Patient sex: M
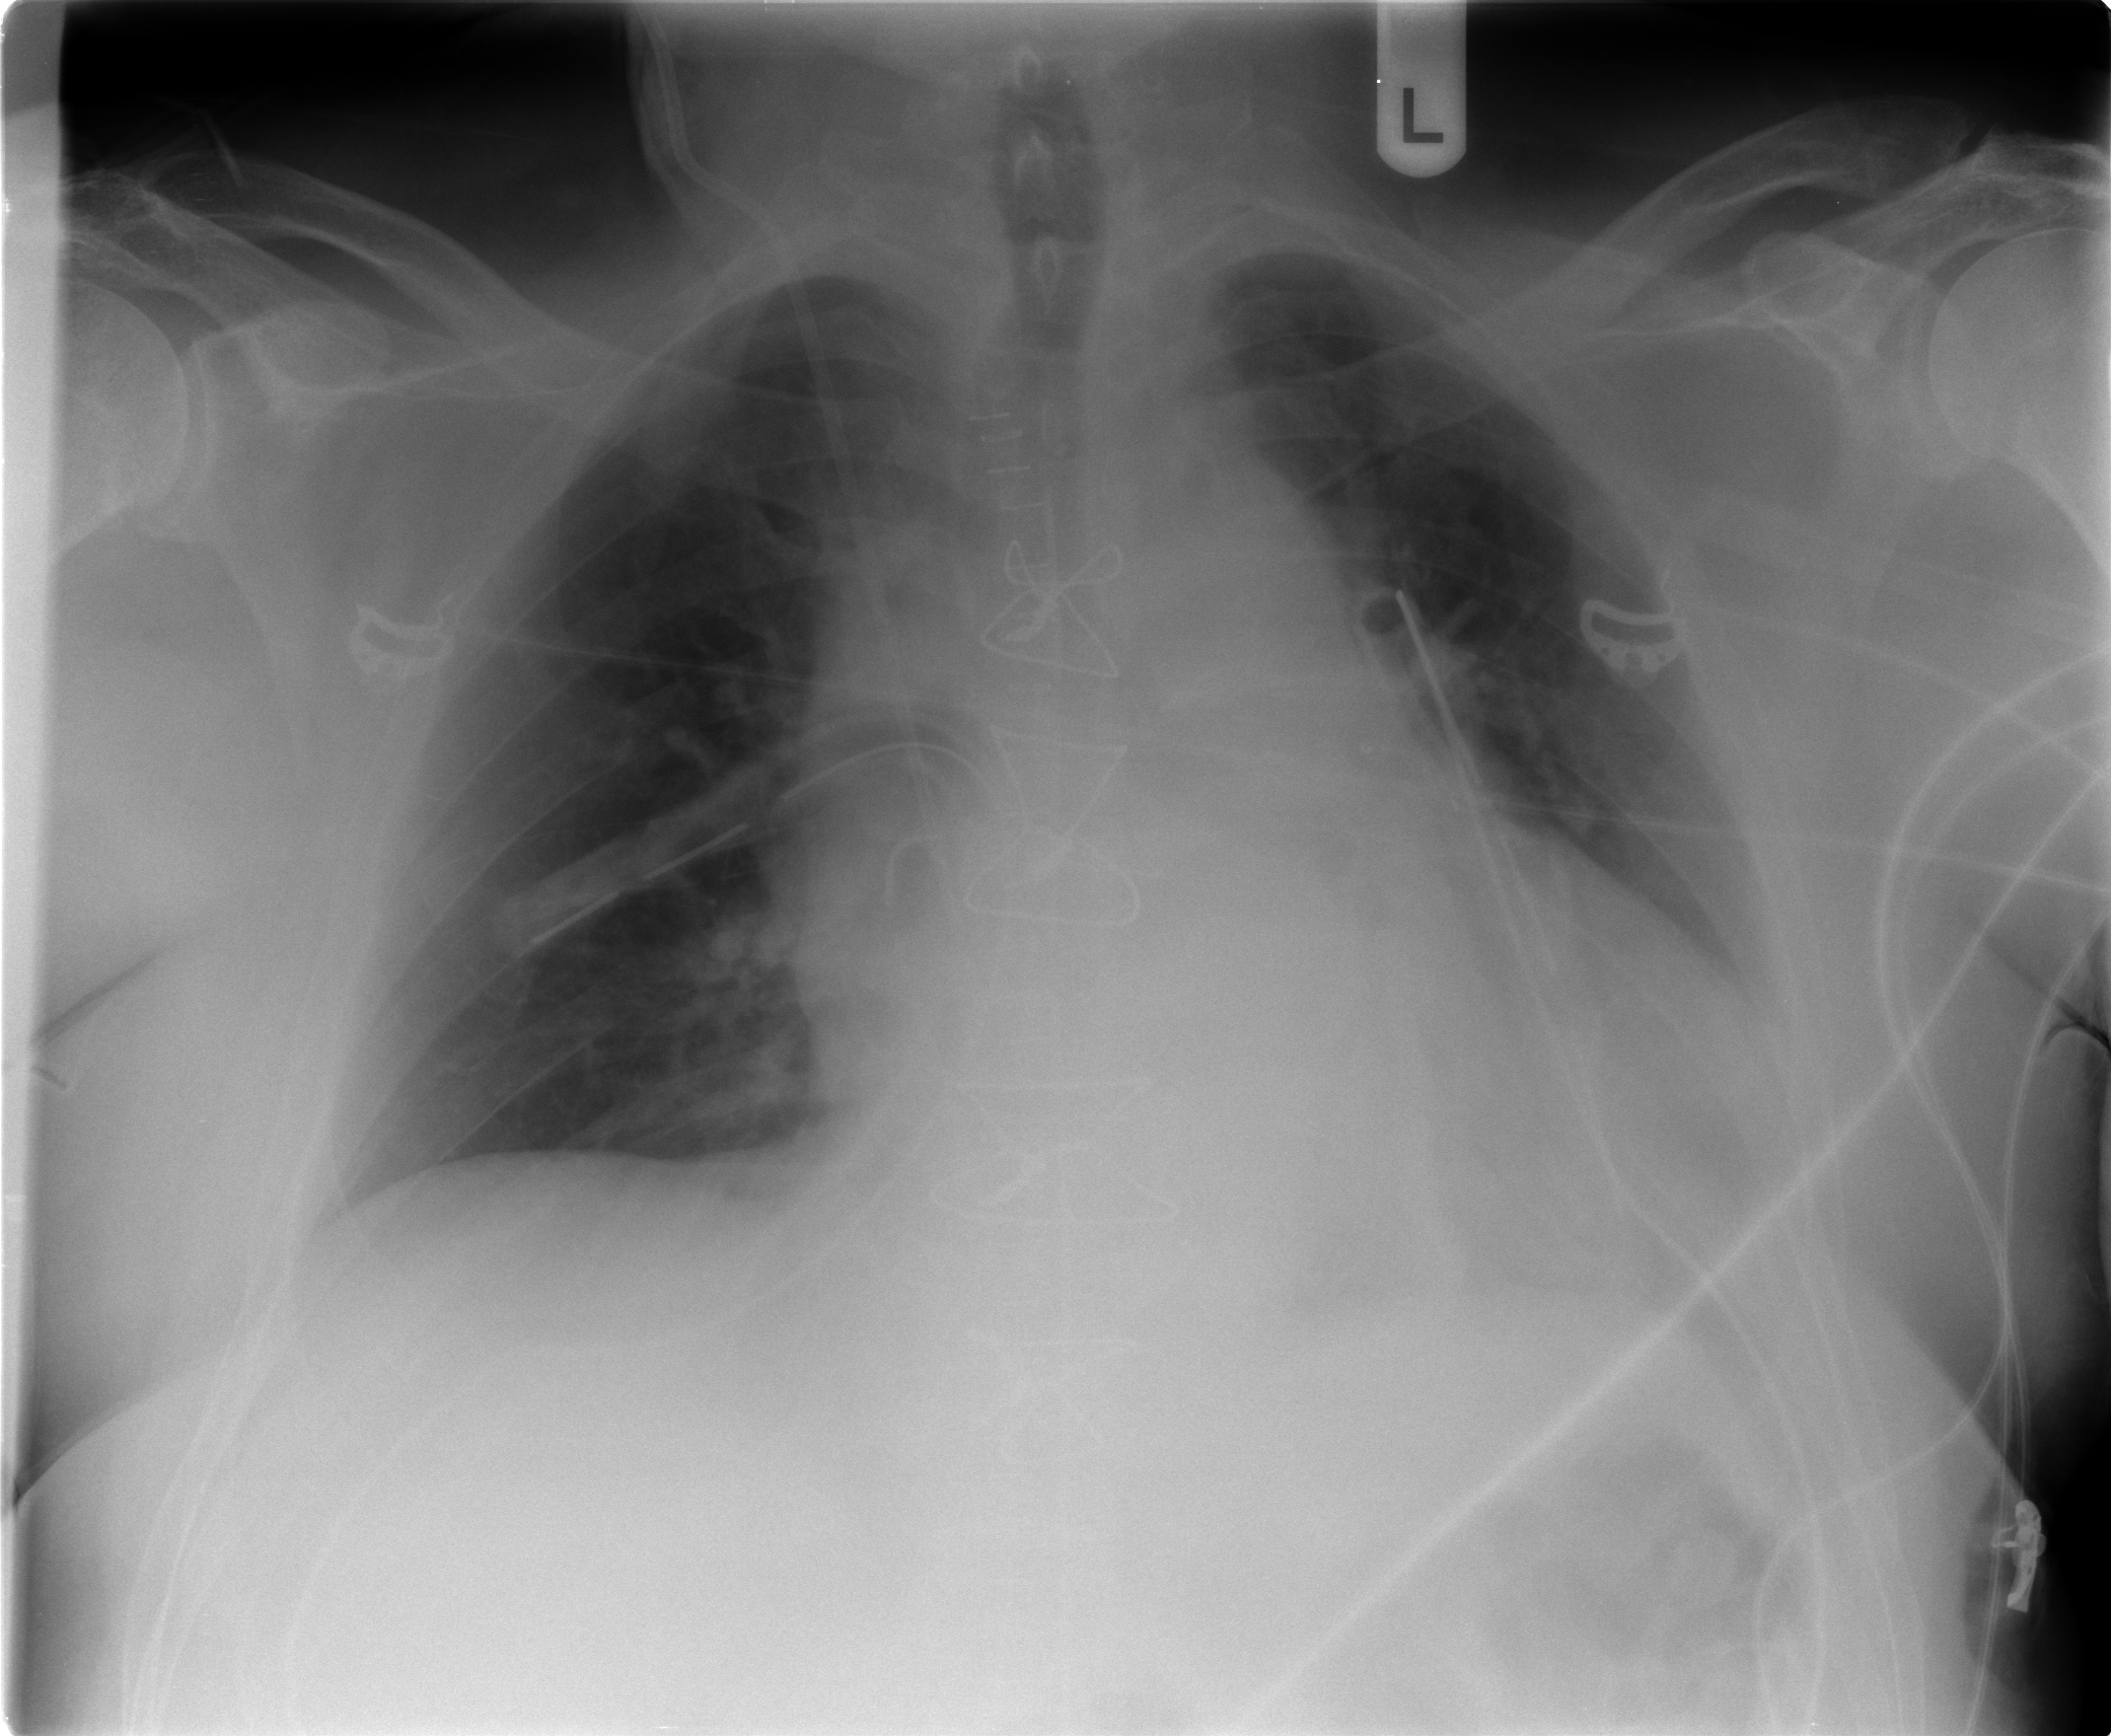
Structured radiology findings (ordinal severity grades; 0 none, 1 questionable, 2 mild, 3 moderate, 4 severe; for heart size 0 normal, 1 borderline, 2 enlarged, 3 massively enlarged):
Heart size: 2
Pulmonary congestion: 2
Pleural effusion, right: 0
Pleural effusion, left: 2
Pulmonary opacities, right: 0
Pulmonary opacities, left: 0
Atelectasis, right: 0
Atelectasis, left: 2